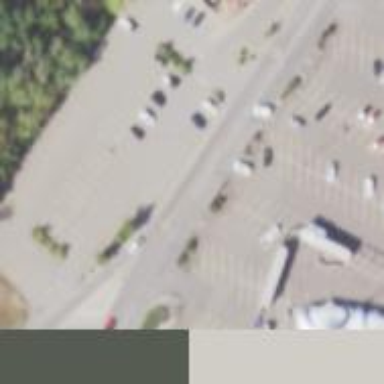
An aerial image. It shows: Parking area with surface.